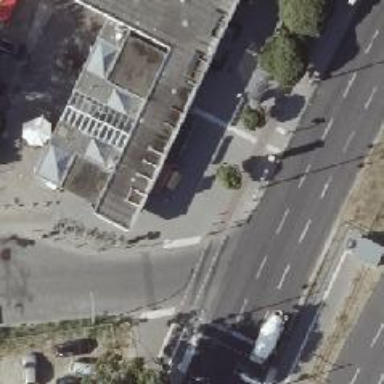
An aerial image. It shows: Subway entrance.